Question: I am making real-estate database and it seems i am doing something wrong, because i have several loops on my design. is it OK or i need to redesign all DB schema?
Here is my Current Schema:

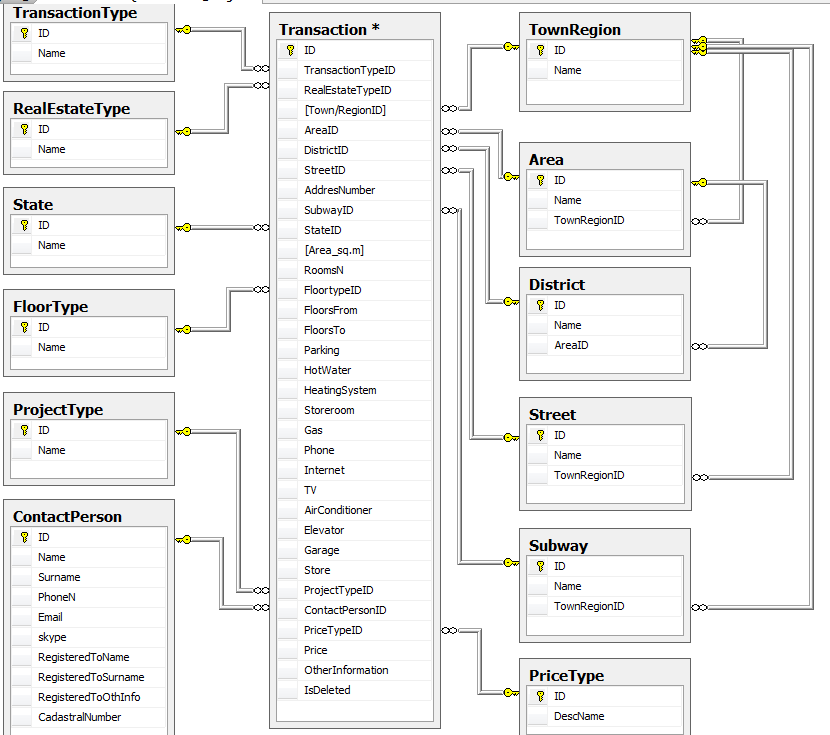
Answer: There is nothing wrong with "loops" in a database design. Sometimes you do need to traverse data in multiple directions.
Whether this is model right for your application and the application needs is a much more difficult question and one that can't be answered without full details of the application and its data needs.